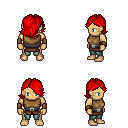
a pixel art fantasy rpg character, male body template, human, tanned skin, leather chest armor, teal pants, red swoop hairstyle, leather bracers, four views (front, back, left, right), 2x2 character sprite sheet, small pixel art, hard edges, no anti-aliasing